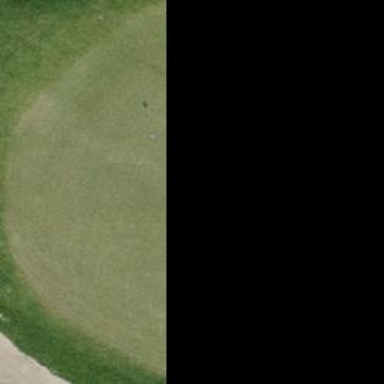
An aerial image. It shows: Picturesque green golfing area with grass land use.